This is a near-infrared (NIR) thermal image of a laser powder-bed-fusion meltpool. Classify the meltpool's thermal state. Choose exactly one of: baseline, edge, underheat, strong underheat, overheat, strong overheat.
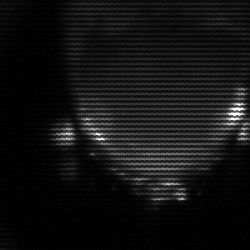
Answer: edge